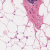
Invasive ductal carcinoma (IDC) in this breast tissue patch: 0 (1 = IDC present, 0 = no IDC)